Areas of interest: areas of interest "Hotel"
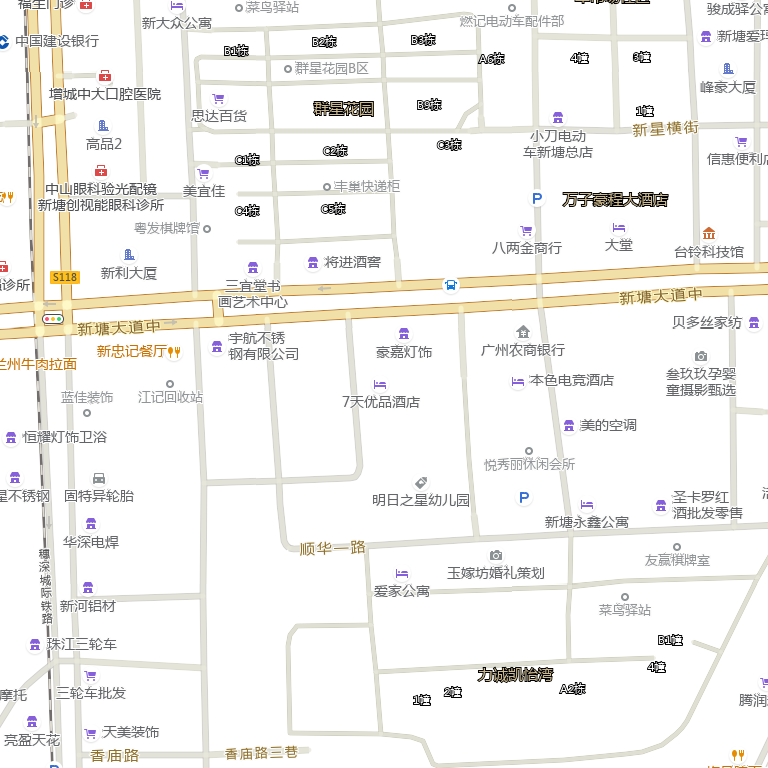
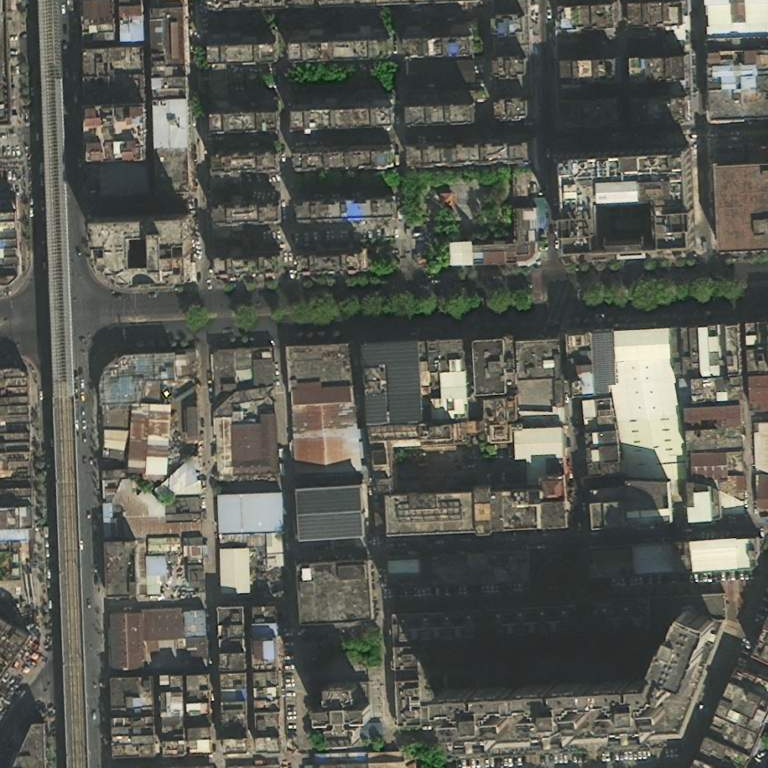